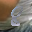
Label: 8